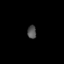
Tissue: skin
Cell type: Epithelial cells
Senescence score: 0.2158
Nuclear area (px): 113
Mean DAPI intensity: 82.31